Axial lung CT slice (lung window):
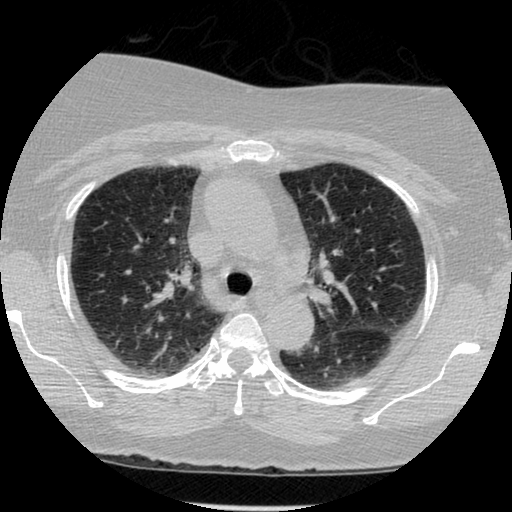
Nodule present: no